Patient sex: M
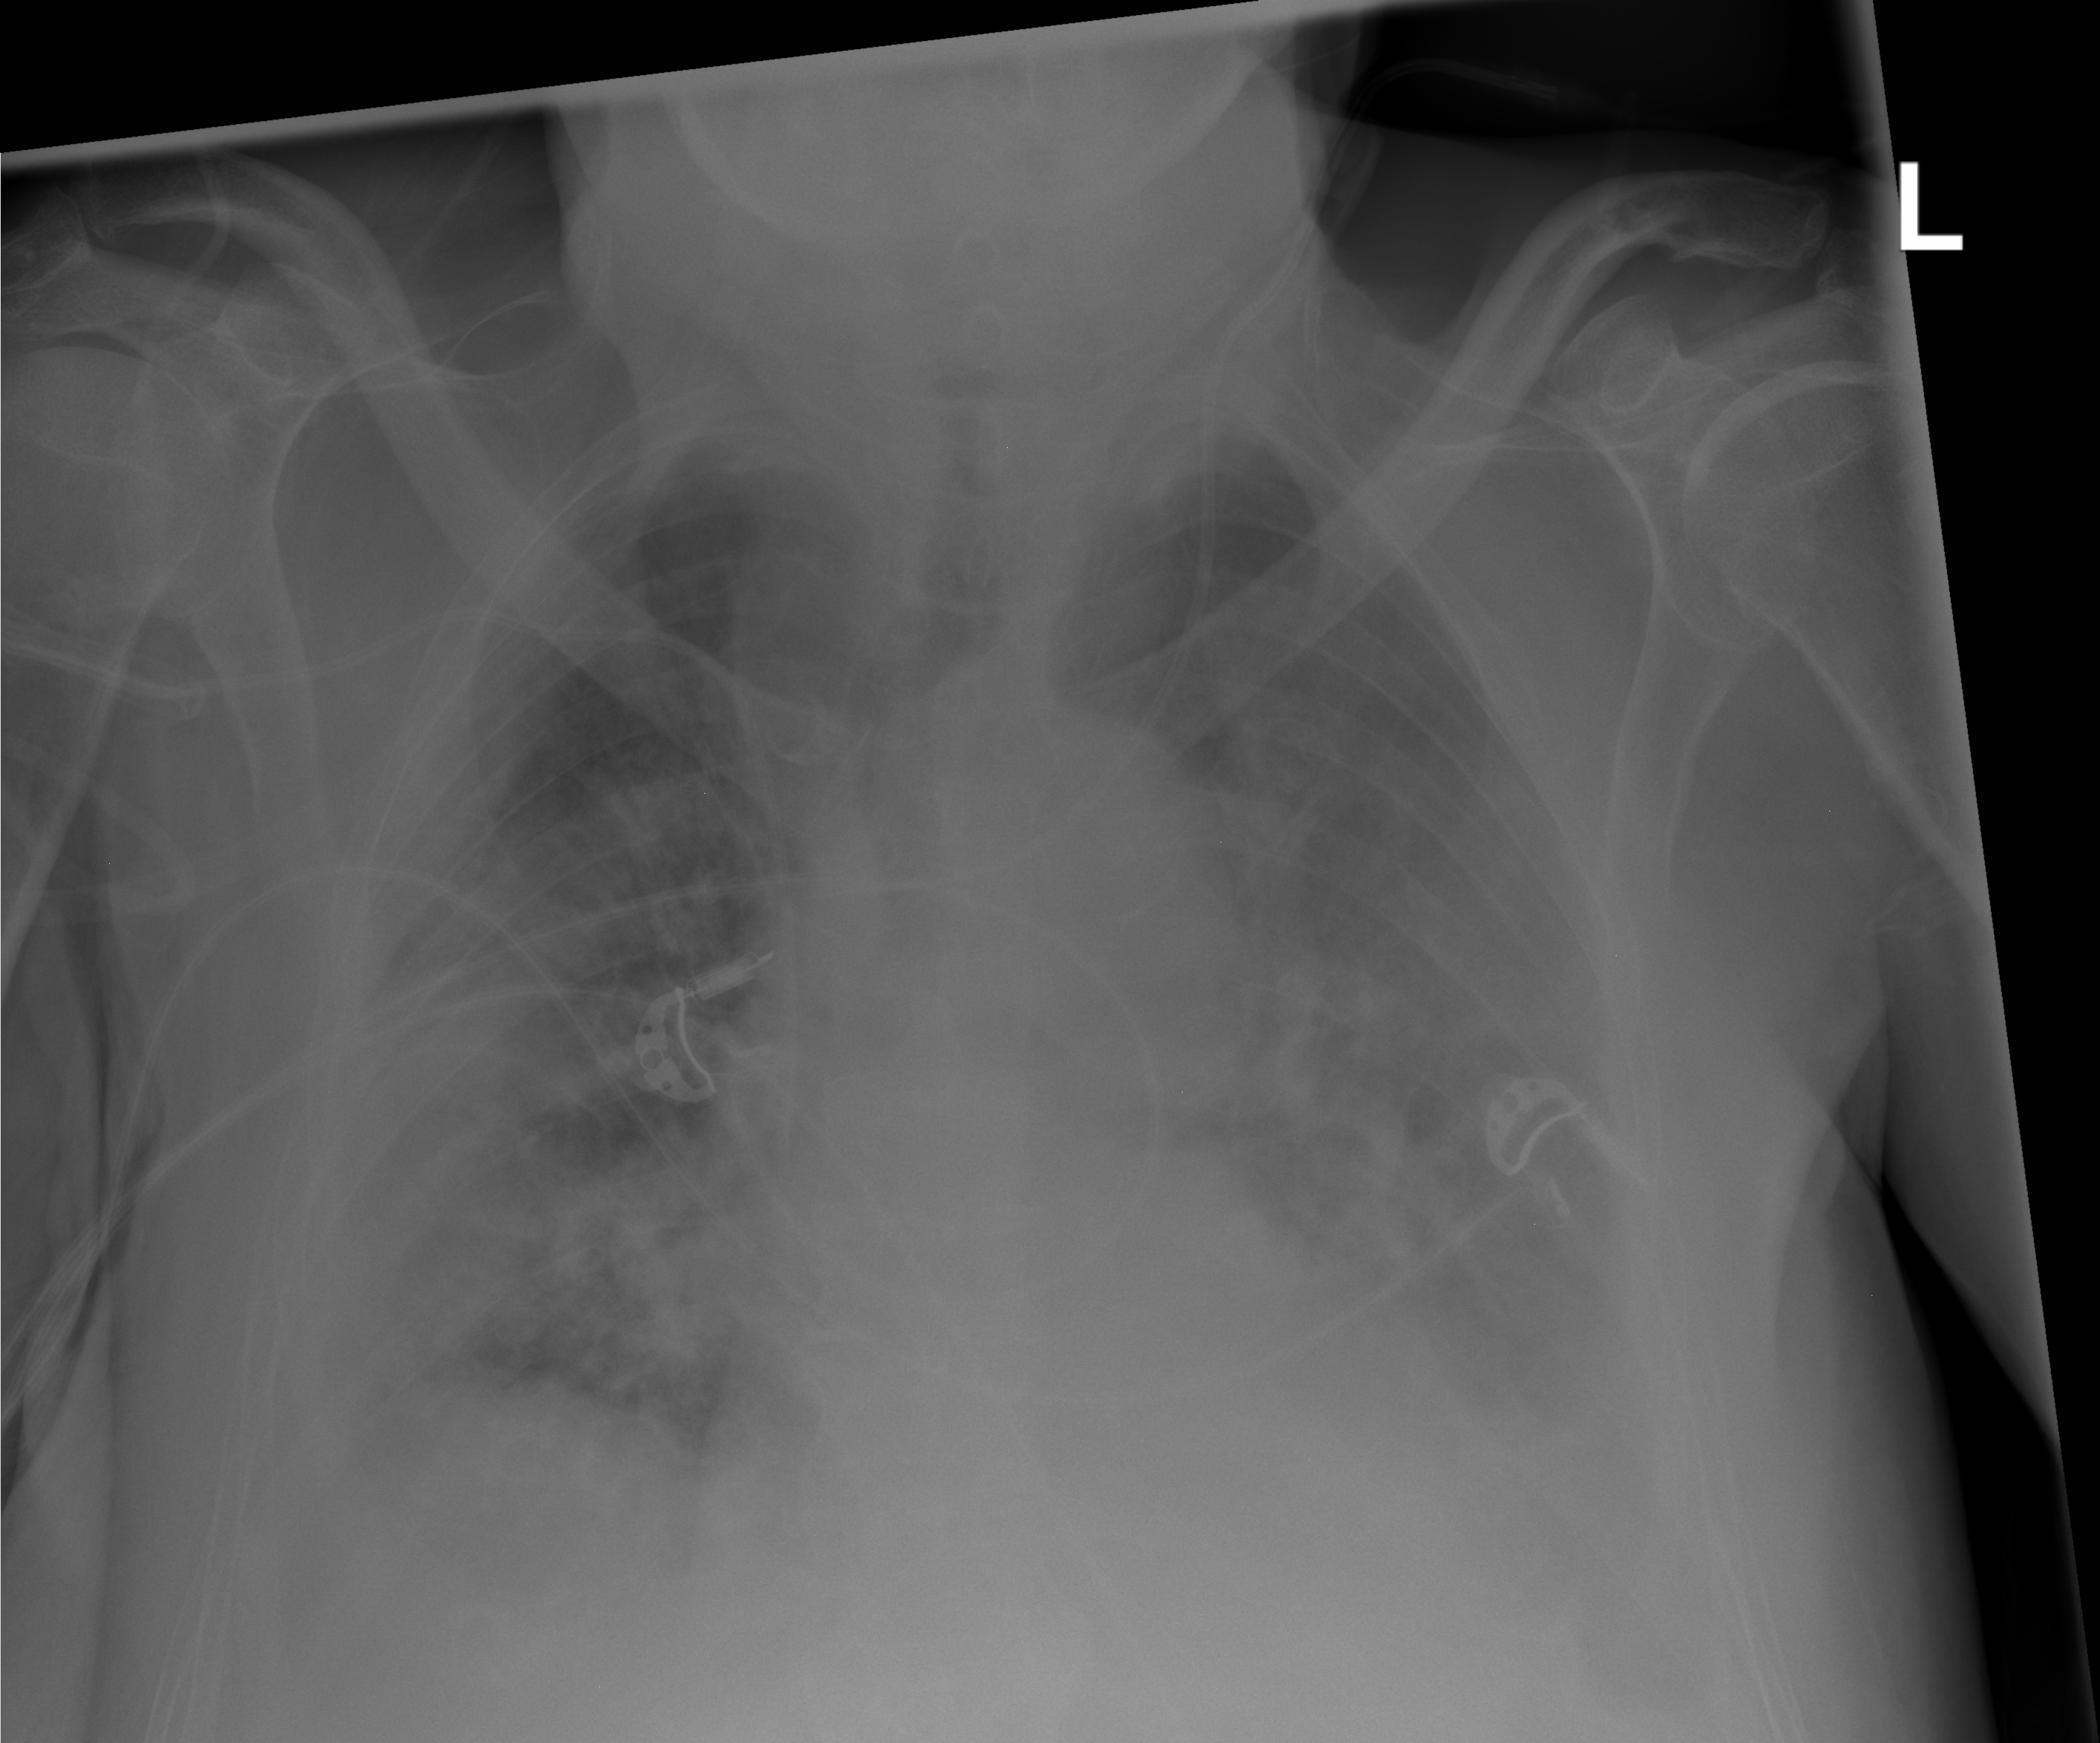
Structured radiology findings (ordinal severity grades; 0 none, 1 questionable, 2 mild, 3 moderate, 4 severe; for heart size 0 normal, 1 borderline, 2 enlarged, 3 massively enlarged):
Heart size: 0
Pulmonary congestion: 0
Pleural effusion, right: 2
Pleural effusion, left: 3
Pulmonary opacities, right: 3
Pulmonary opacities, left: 3
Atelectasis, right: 3
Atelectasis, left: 3